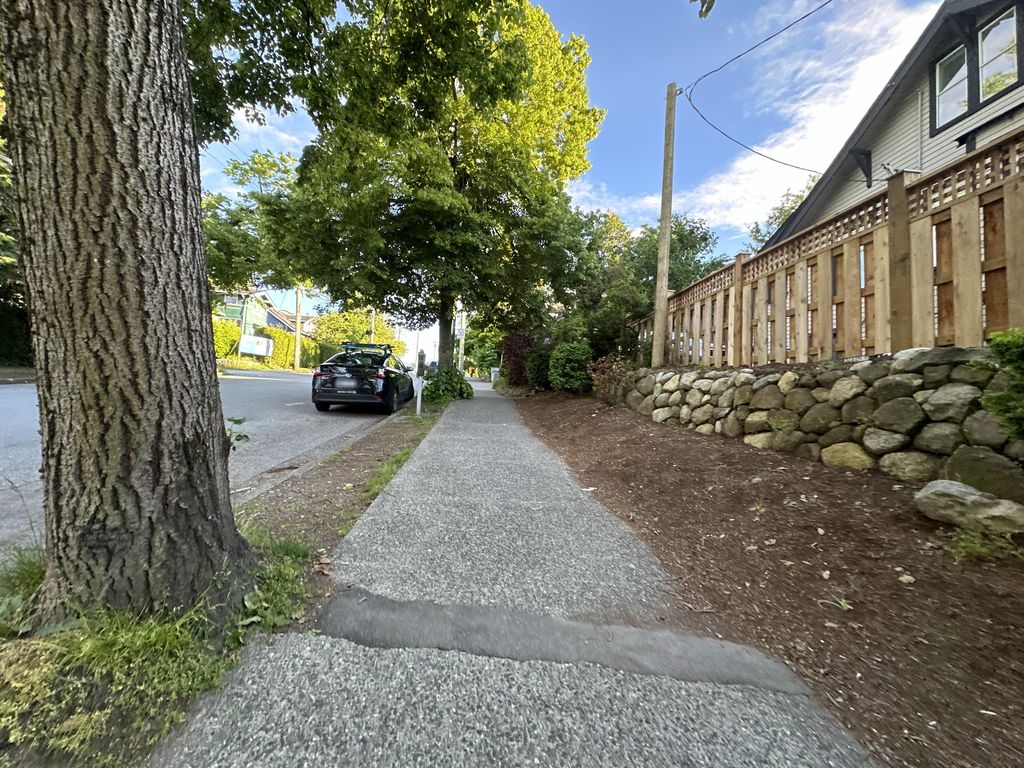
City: vancouver